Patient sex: M
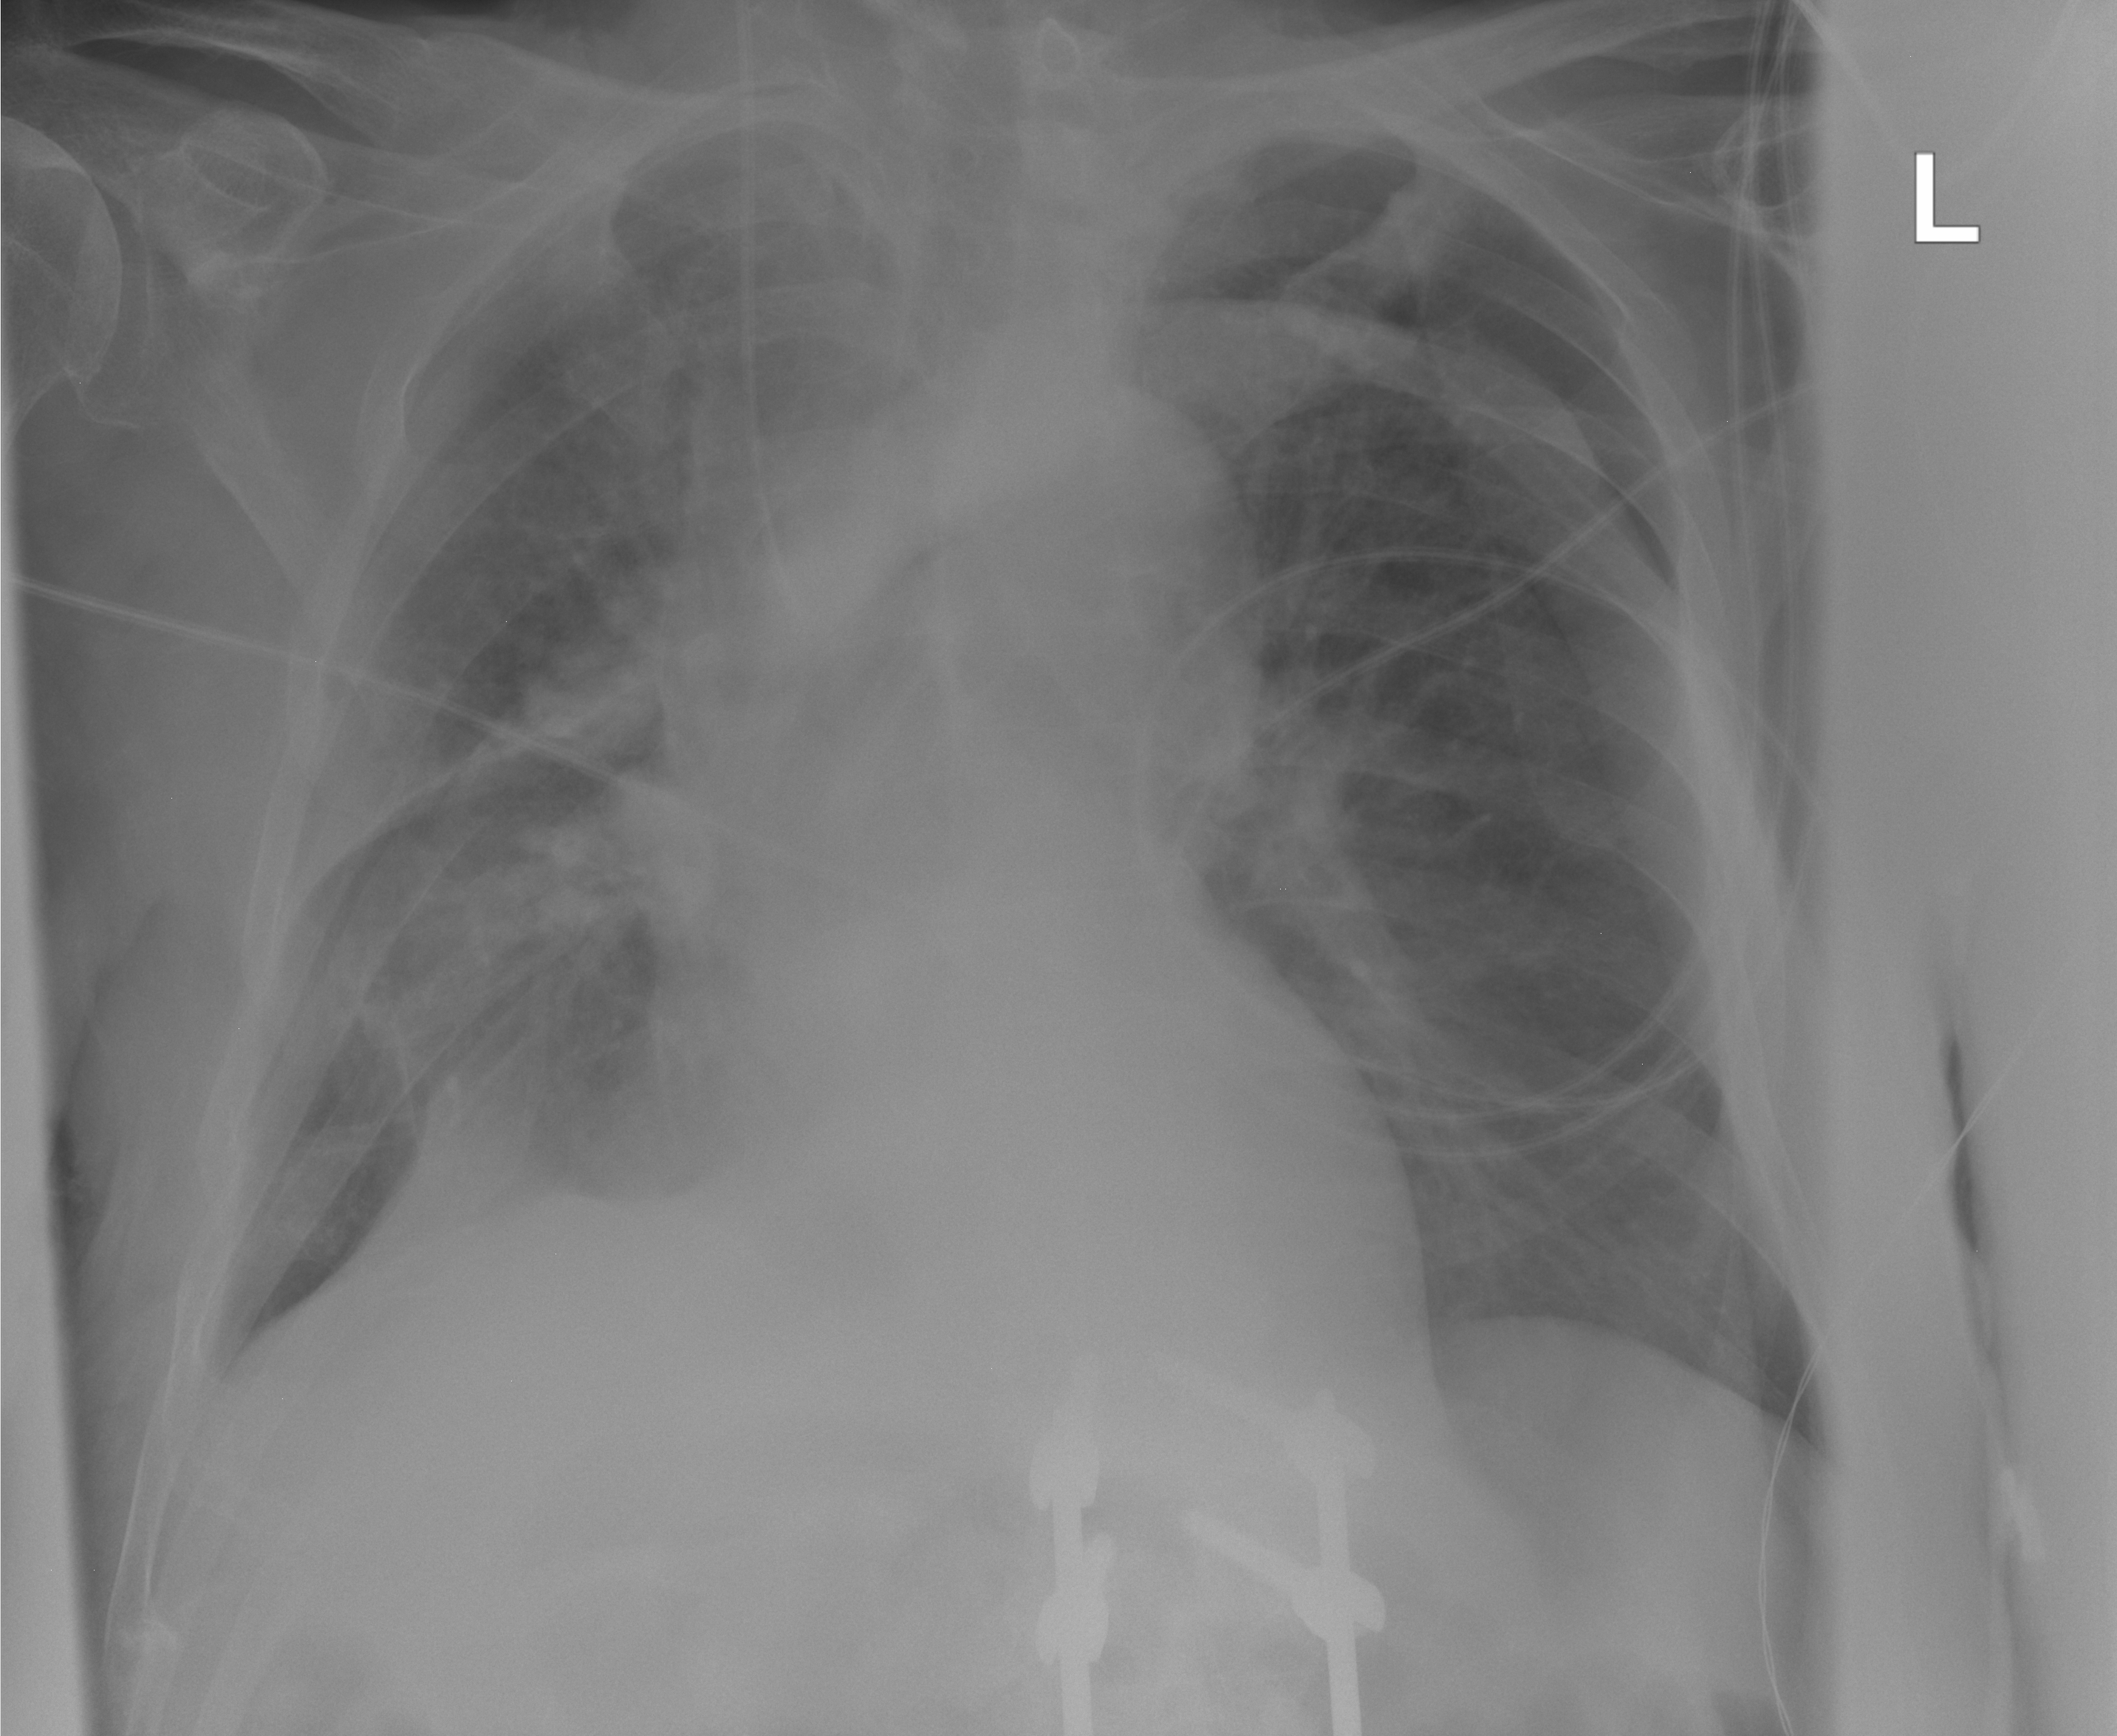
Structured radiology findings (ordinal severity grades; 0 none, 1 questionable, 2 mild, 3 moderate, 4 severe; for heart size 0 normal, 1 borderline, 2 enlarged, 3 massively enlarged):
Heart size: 0
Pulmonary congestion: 0
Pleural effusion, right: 0
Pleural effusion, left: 0
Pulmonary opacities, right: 3
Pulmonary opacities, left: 1
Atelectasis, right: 3
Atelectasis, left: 0